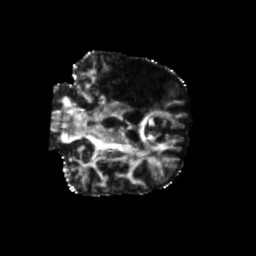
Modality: FA
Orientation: coronal
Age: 48
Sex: male
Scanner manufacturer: siemens
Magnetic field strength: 3 T
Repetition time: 5.25 s
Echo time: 0.08 s